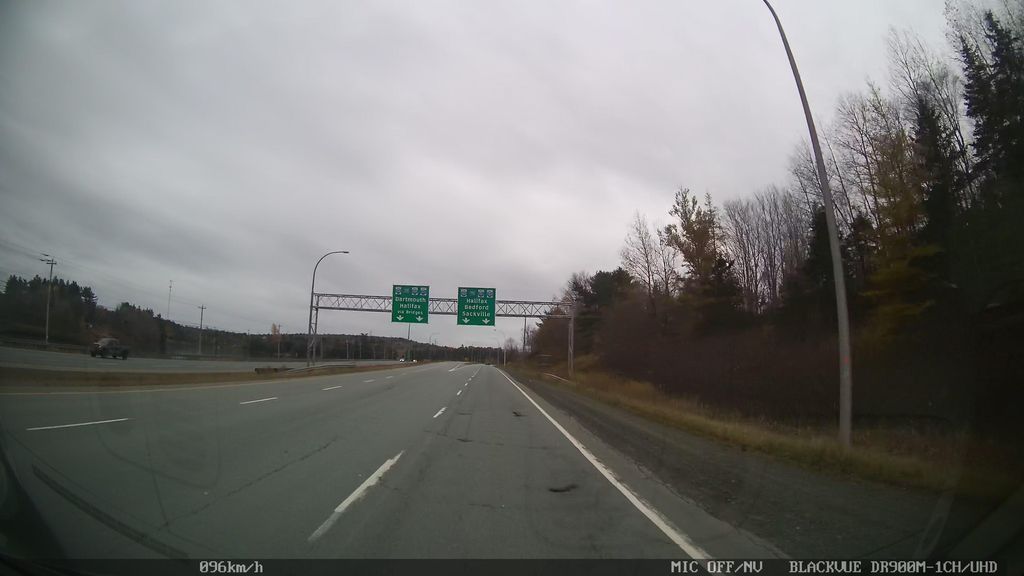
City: halifax